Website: home-depot
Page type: delivery-shipping
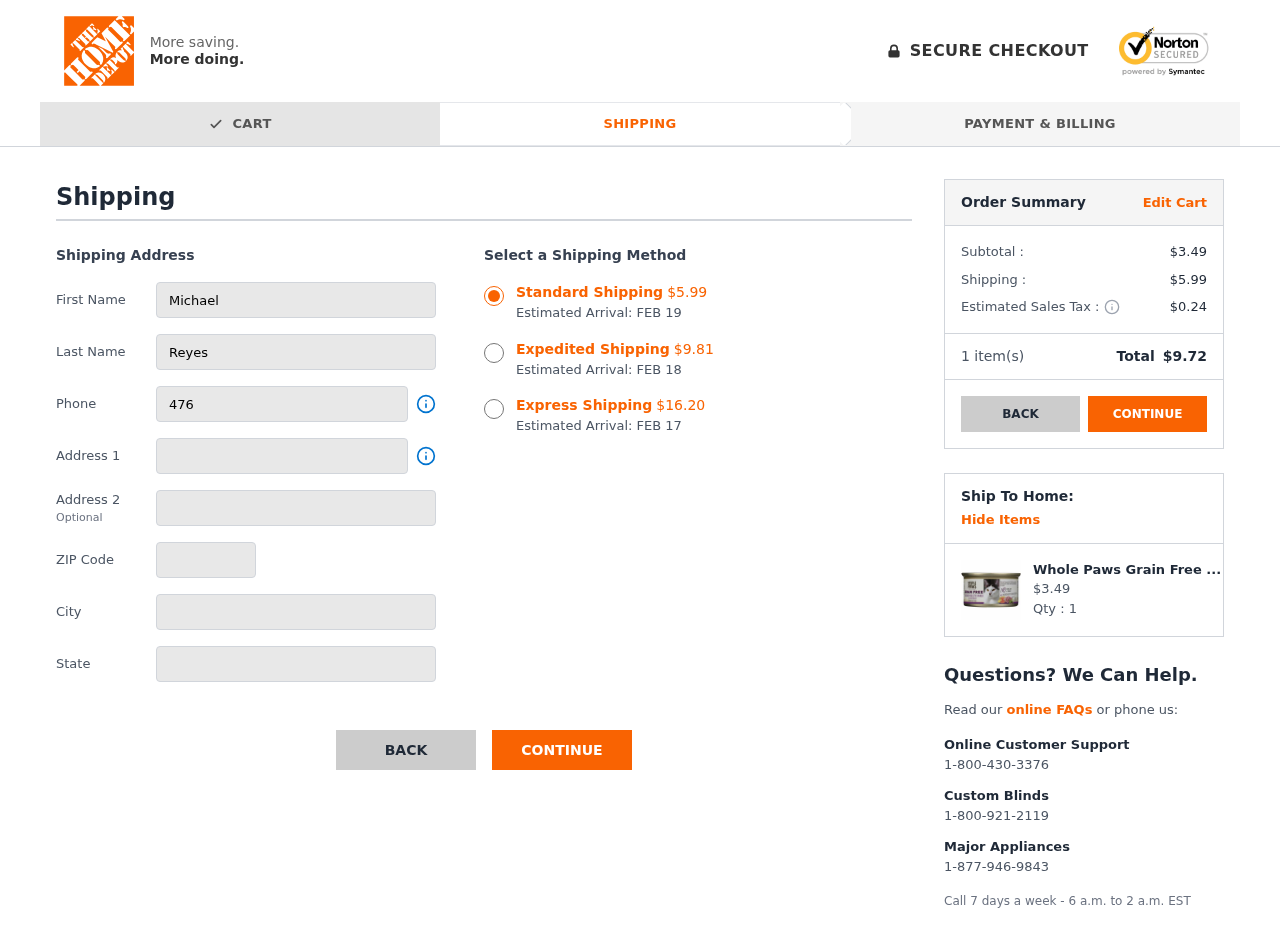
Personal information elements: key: PII_CITY
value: Garyborough
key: PII_FIRSTNAME
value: Michael
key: PII_LASTNAME
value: Reyes
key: PII_PHONE
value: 4762024442
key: PII_POSTCODE
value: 72455
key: PII_STATE
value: Virginia
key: PII_STREET
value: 9612 Teresa Wall Apt. 620
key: PII_STREET2
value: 53534 Delacruz Avenue Apt. 127
Product elements: key: PRODUCT1_NAME
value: Whole Paws Grain Free Chicken & Giblets Dinner with Vegetables, 3 oz, 3 oz
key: PRODUCT1_PRICE
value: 3.49
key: PRODUCT1_QUANTITY
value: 1
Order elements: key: ORDER_SHIPPING_COST_STANDARD
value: $5.99
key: ORDER_DELIVERY_DATE
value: FEB 19
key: ORDER_SHIPPING_COST_EXPEDITED
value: $9.81
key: ORDER_DELIVERY_DATE_EXPEDITED
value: FEB 18
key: ORDER_SHIPPING_COST_EXPRESS
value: $16.20
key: ORDER_DELIVERY_DATE_EXPRESS
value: FEB 17
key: ORDER_SUBTOTAL
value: $3.49
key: ORDER_SHIPPING_COST
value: $5.99
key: ORDER_TAX
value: $0.24
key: ORDER_NUM_ITEMS
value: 1
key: ORDER_TOTAL
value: $9.72